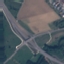
Label: Highway